Question: I've tried my app on iOS 7.1 and I found that the tab bar background disappears on a few occasions. I was able to track them down; it happens when:
- 'hidesBottomBarWhenPushed = YES'- 'MFMailComposeViewController'
I've created a sample app (used the tab bar template + added button to display the view controller, and a mapView to be able to tell if the bar disappeared), and the issue is there.

Here is all the code for the sample app that I changed:
'''
#import "FirstViewController.h"
@import MessageUI;
@interface FirstViewController () <MFMailComposeViewControllerDelegate>
@end
@implementation FirstViewController
- (IBAction)presentVCButtonPressed:(id)sender {
if ([MFMailComposeViewController canSendMail]) {
MFMailComposeViewController *mailer = [[MFMailComposeViewController alloc] init];
mailer.mailComposeDelegate = self;
[mailer setSubject:@"Feedback for Routie"];
[mailer setToRecipients:@[@"support@routieapp.com"]];
[self presentViewController:mailer animated:YES completion:nil];
}
}
- (void)mailComposeController:(MFMailComposeViewController *)controller didFinishWithResult:(MFMailComposeResult)result error:(NSError *)error {
[self dismissViewControllerAnimated:YES completion:nil];
}
@end
'''
Here you can download the whole <URL>.
Now, important thing: this seems not to affect iPhone 5, nor the simulator. The problem is on iPhone 4 and iPod Touch (last generation as of writing this post).
Does any of you have the same problem? Were you able to fix it?
Thanks!
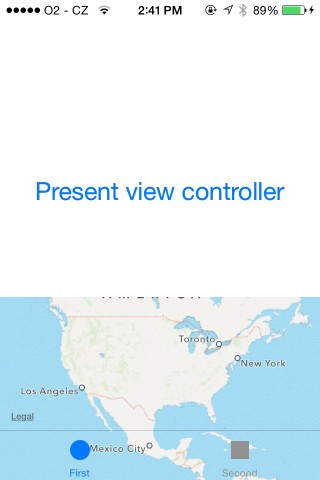
Answer: So after some investigating (and headache), I found out that there is a simple fix. Just toggle the 'translucent' property, like this:
'''
tabBar.translucent = NO;
tabBar.translucent = YES;
'''
Now as for when to do this, there are several places for each case:
1) pushing viewController with 'hidesBottomBarWhenPushed = YES'The bar background disappears right after the pop animation finishes, so add the fix to the 'viewDidAppear:' method of the viewController that presented it:
'''
- (void)viewDidAppear:(BOOL)animated {
self.navigationController.tabBarController.tabBar.translucent = NO;
self.navigationController.tabBarController.tabBar.translucent = YES;
...
}
'''
2) Presenting a view controller and then dismissing it:In this case, the tab bar background is already gone during the dismiss animation. You can either do it in each viewController that you present separately, or, if you have subclassed 'UITabBarController' (like I have), you can add it into its 'viewWillAppear' method. Just be aware that calling the fix right away won't help (I've tried); that's why I used the dispatch_after GCD function:
'''
- (void)viewWillAppear:(BOOL)animated {
dispatch_after(dispatch_time(DISPATCH_TIME_NOW, (int64_t)(0.2 * NSEC_PER_SEC)), dispatch_get_main_queue(), ^{
self.tabBar.translucent = NO;
self.tabBar.translucent = YES;
});
...
}
'''
I know this is not the cleanest way, but it's clearly bug on Apple's side, and it's likely to stay with us for a while (I assume there won't be any iOS 7.2, so we'll most likely be stuck with this until iOS 8 comes out).